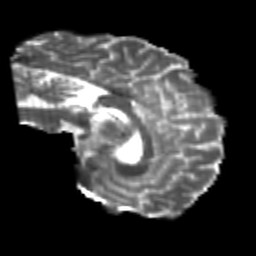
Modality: T2w
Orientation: sagittal
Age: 22
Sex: male
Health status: healthy
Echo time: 0.074 s